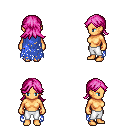
a pixel art fantasy rpg character, female body template, human, tanned skin, blue tattered cape, white pants, pink loose hair, four views (front, back, left, right), 2x2 character sprite sheet, small pixel art, hard edges, no anti-aliasing